Question: I have added an app bar in my application. As shown in the image, my app baar contains almost all elements' color as white, but the only color of 'more' icon (highlighted in red) is black. Please suggest how to change its color to white.
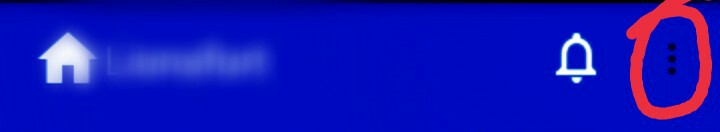
Answer: In your styles you have to add this line:
'''
<item name="android:textColorSecondary">@color/yourColor</item>
'''
Have a look at <URL> site for further explanation.